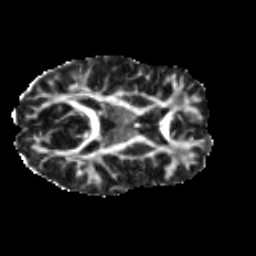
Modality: FA
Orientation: axial
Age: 38
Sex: female
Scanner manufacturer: ge
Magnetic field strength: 3 T
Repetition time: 7.8 s
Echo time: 0.0614 s